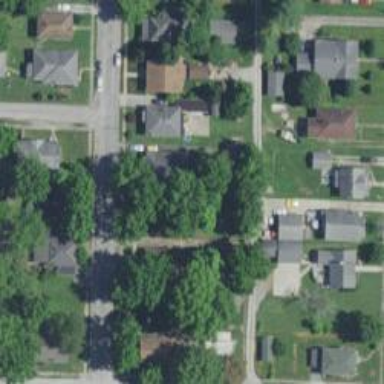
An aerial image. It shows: Alley classified as service road.